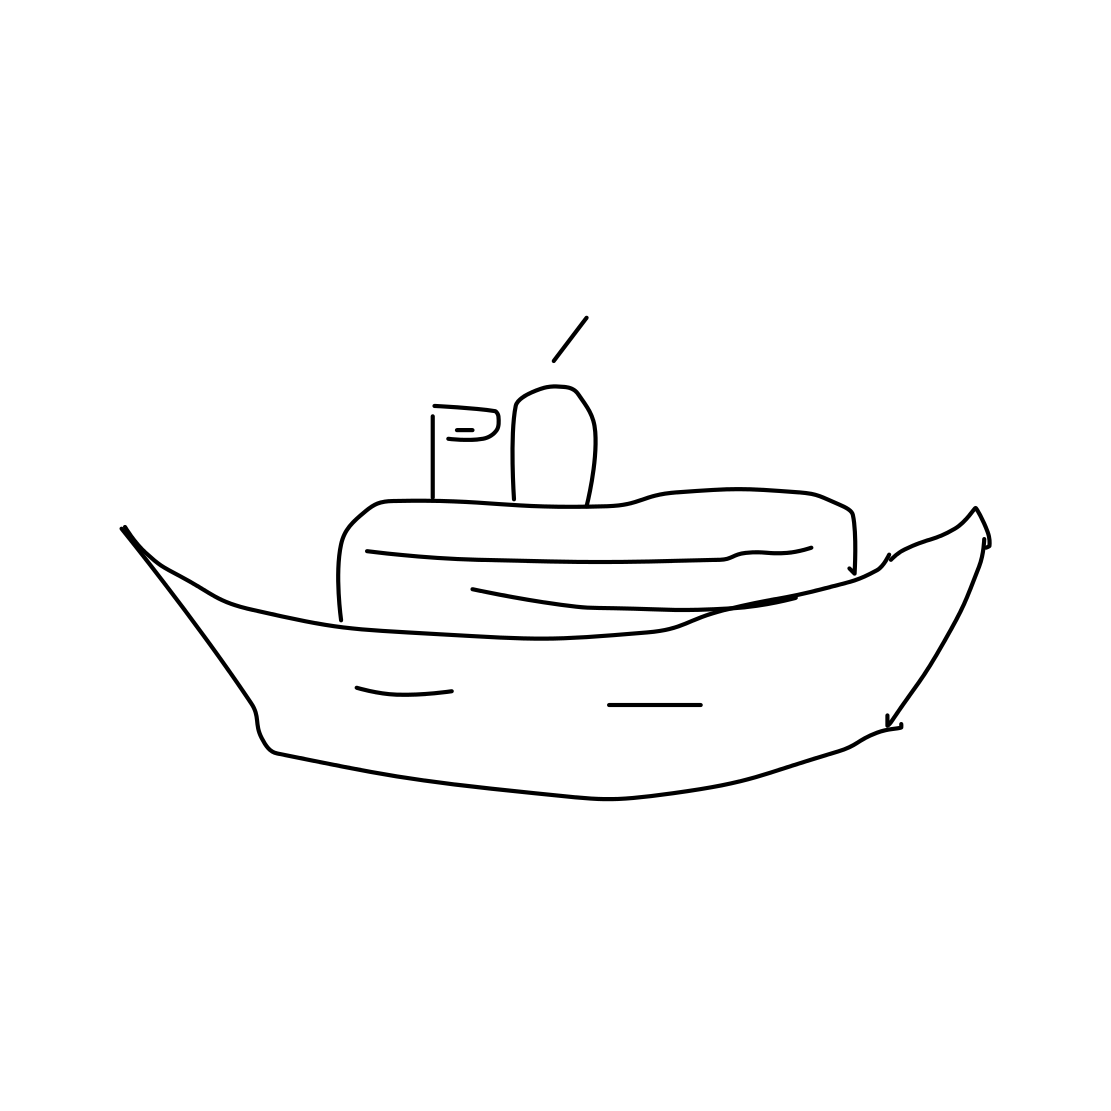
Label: ship